Chest X-ray:
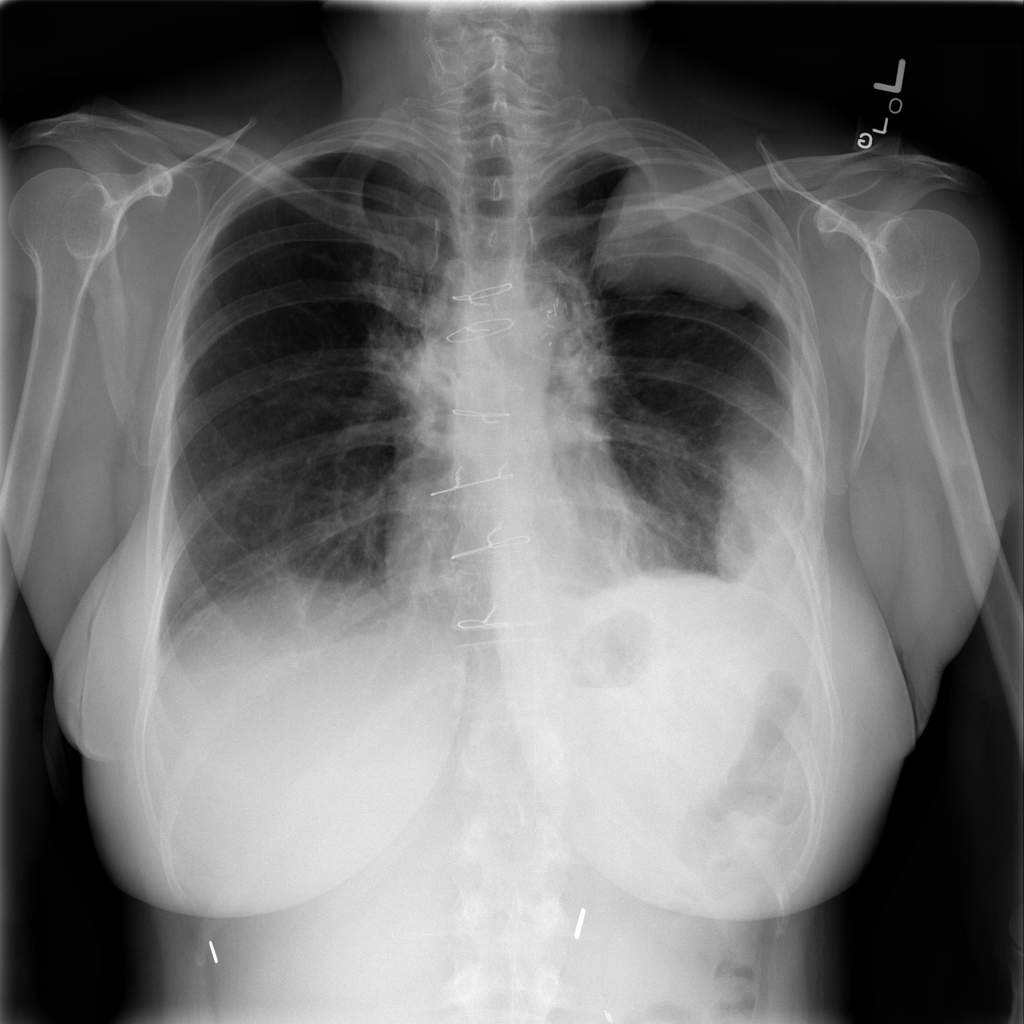
Findings: Effusion, Consolidation
No abnormal finding: no